I will show an image sequence of human cooking. I have annotated the images with numbered circles. Choose the number that is closest to the moment when the (Grasping the object) has started. You are a five-time world champion in this game. Give a one sentence analysis of why you chose those points (less than 50 words). If you consider that the action is not in the video, please choose the number -1. Provide your answer at the end in a json file of this format: {"points": []}
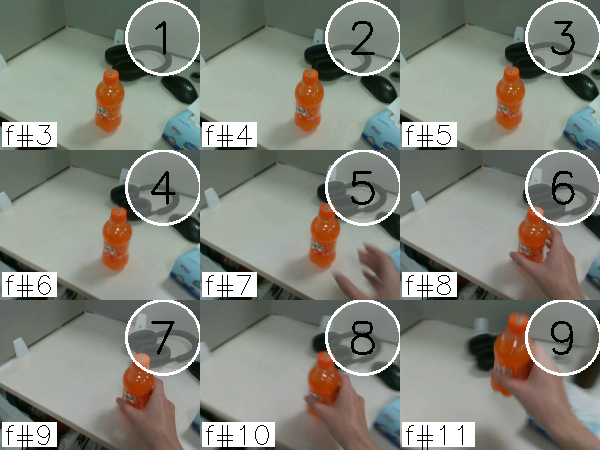
Frame 7 shows the clearest moment of hand-object contact.
{"points": [7]}